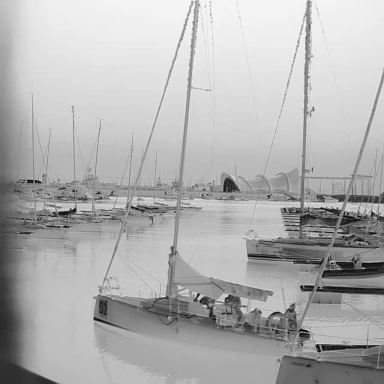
There are 11 sailboats in the infrared image.